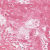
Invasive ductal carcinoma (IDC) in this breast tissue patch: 0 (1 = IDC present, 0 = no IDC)